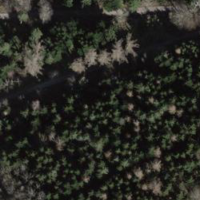
EUNIS habitat code: 43
Species observed at this site:
Cephalanthera rubra
Petasites albus